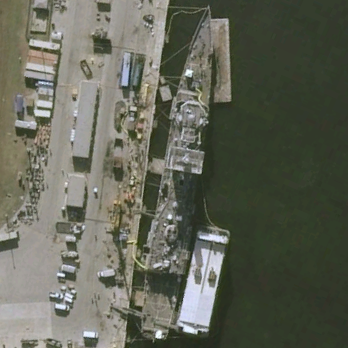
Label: cruiser